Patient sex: M
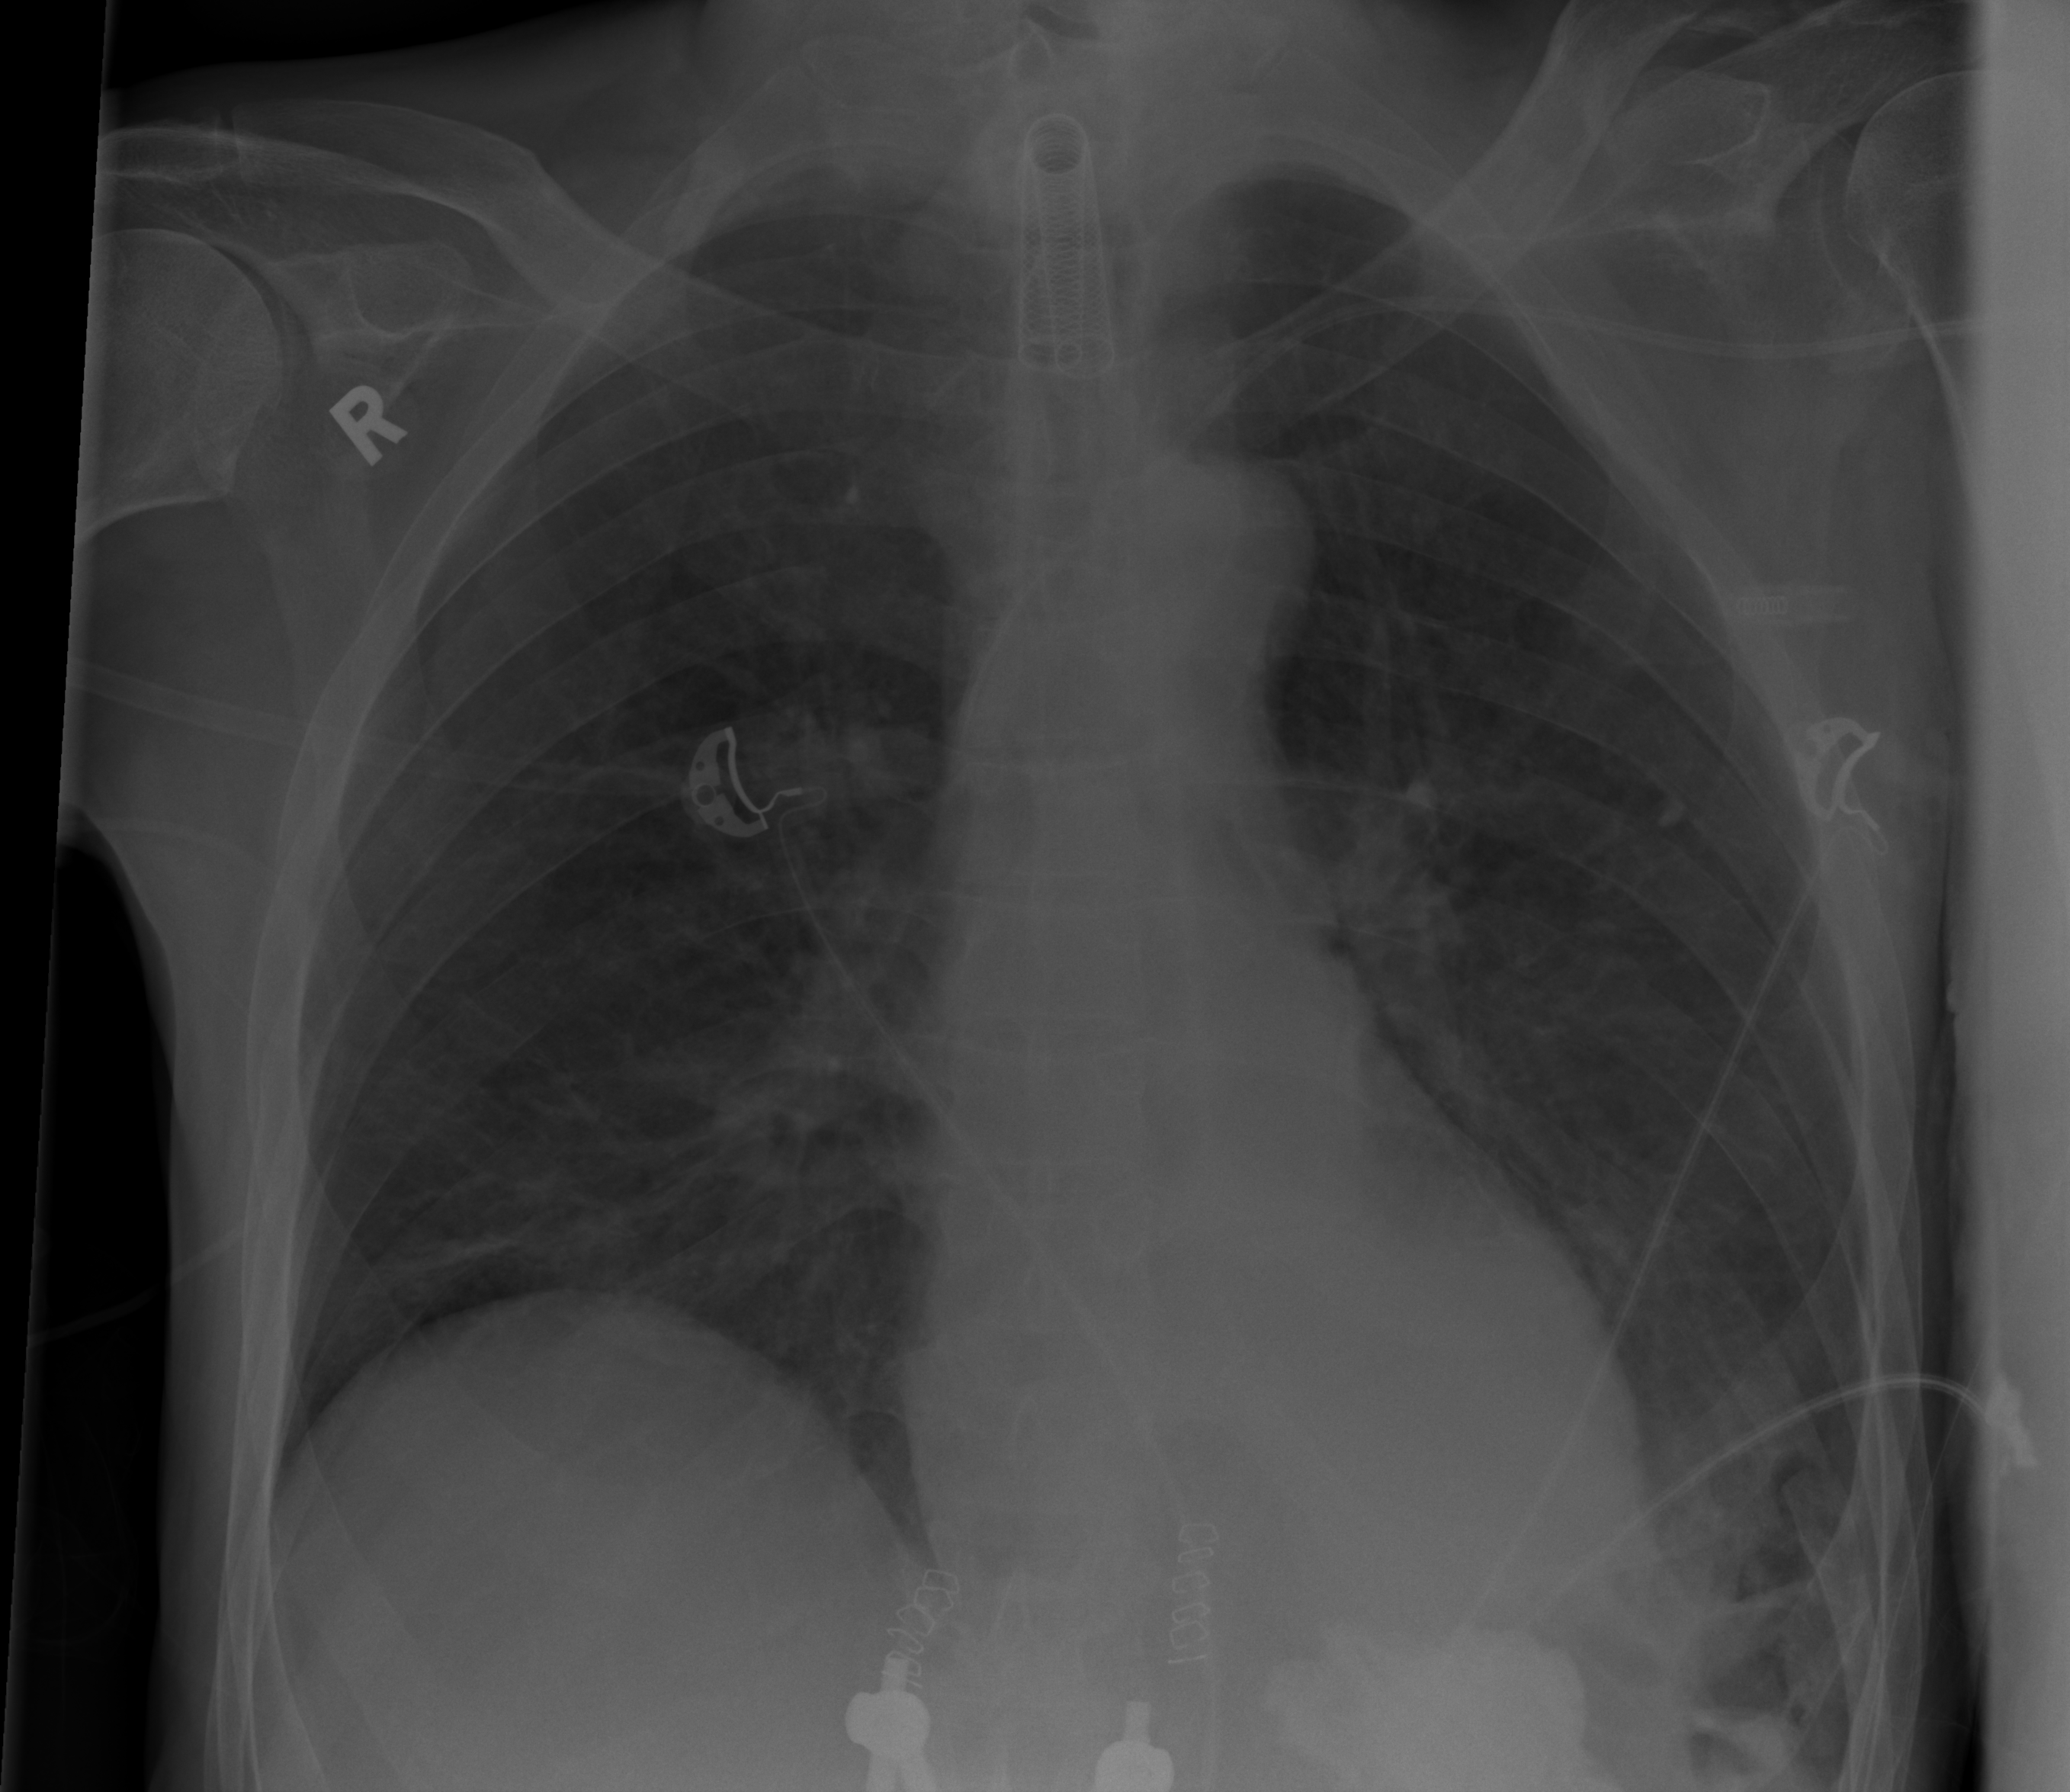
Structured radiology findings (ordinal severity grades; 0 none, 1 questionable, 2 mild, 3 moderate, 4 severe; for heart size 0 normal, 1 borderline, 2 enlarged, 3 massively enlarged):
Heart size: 0
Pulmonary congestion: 0
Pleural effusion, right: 0
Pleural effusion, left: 1
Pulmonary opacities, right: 0
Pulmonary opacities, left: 0
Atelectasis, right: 0
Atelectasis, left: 0